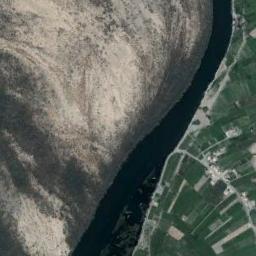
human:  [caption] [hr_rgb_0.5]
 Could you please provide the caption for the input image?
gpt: There are numerous neat places beside the river .

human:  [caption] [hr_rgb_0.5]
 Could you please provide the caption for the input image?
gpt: The deep blue river is between the wasteland and the farmland .

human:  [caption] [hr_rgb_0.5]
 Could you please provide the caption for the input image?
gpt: The river goes through bare land and green farmland .

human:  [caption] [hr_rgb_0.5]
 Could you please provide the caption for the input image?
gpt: A curvy turquoise river with small islands on the shore, Green and brown fields on one side, Buildings and tan on the other .

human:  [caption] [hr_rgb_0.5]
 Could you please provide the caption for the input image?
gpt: There are many green farmlands beside the river .